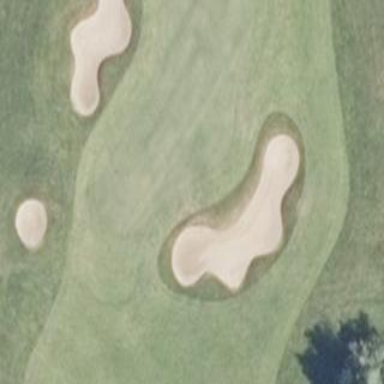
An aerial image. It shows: Golf bunker.